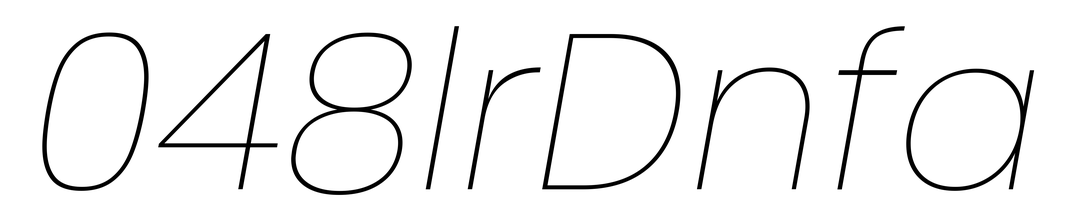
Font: Poppins-ThinItalic